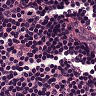
Metastatic tissue present: no